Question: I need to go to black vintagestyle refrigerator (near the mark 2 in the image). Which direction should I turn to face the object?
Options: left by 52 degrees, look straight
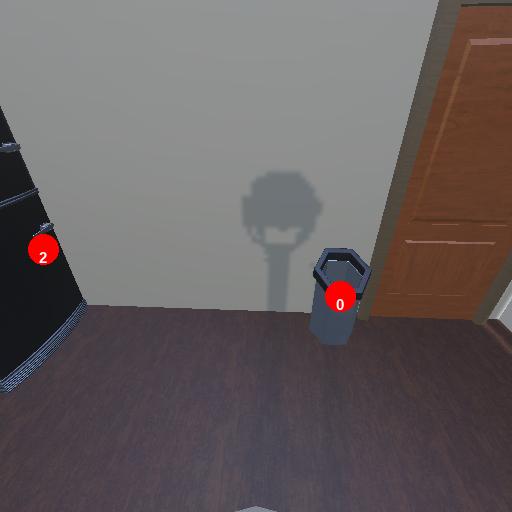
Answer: left by 52 degrees